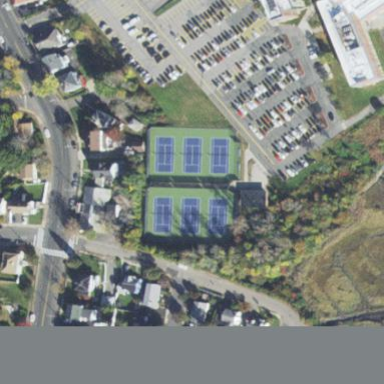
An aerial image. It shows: Tennis court in leisure pitch.